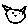
Label: cat